RGB frame:
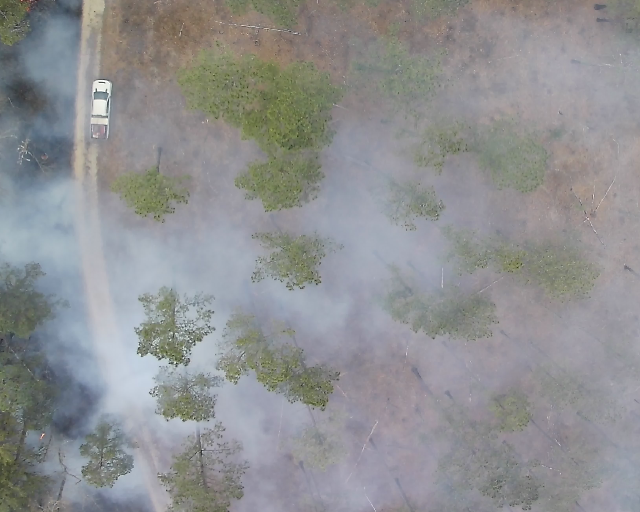
Thermal frame:
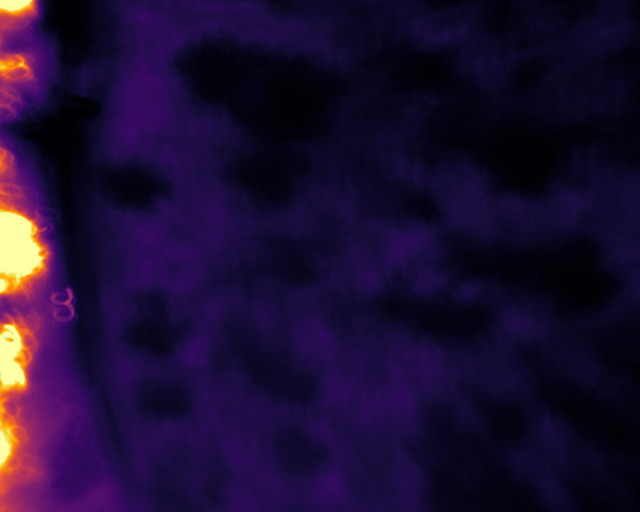
Captured: 2026-02-26 03:06:15
Pixels at or above 80 °C: 4563 (fraction of frame: 0.01393)